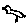
Label: bird